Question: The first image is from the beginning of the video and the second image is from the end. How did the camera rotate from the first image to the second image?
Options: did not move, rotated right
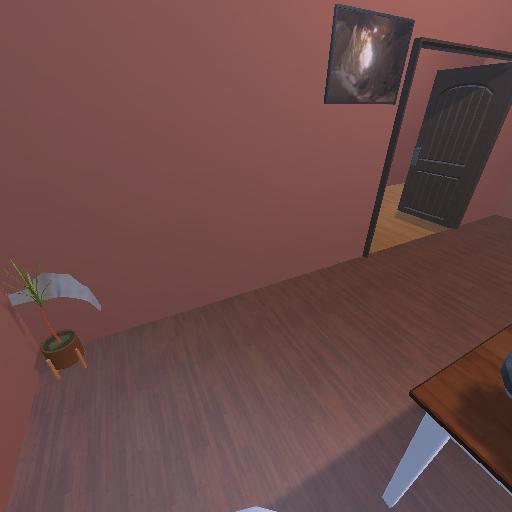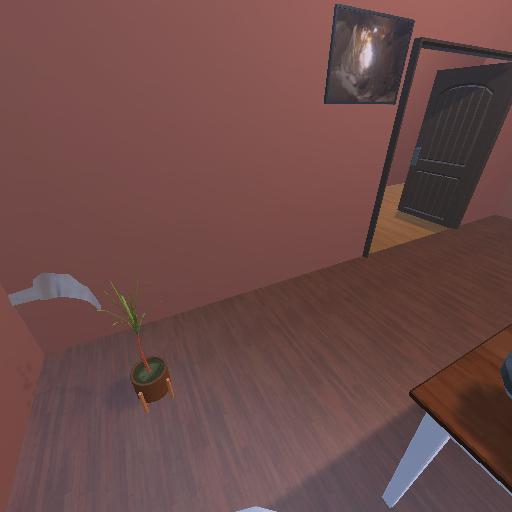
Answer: did not move